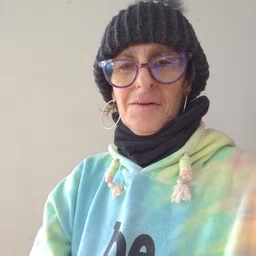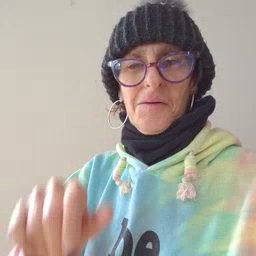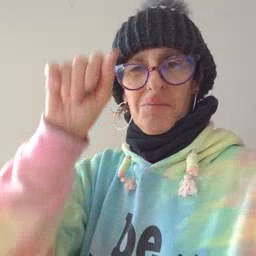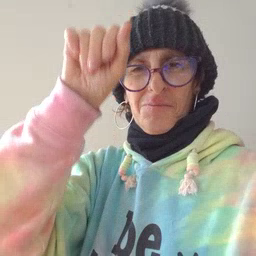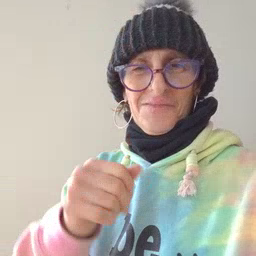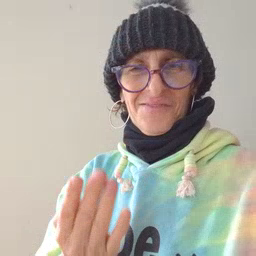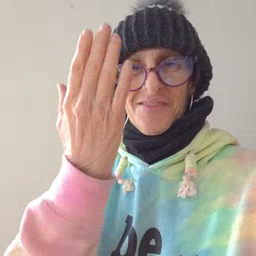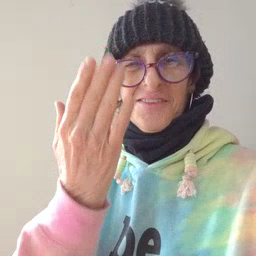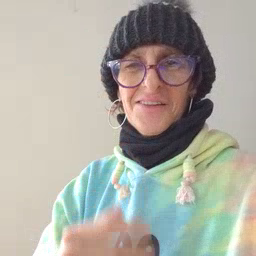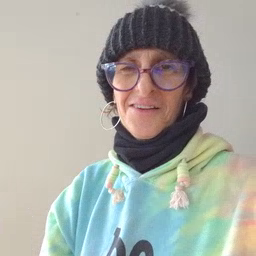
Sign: mitten